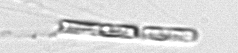
Label: Chaetoceros_subtilis